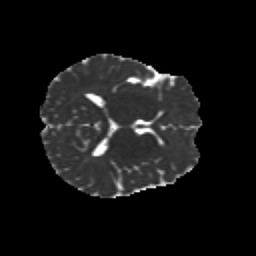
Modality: MD
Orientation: axial
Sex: female
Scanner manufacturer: siemens
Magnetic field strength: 3 T
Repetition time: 5 s
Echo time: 0.071 s